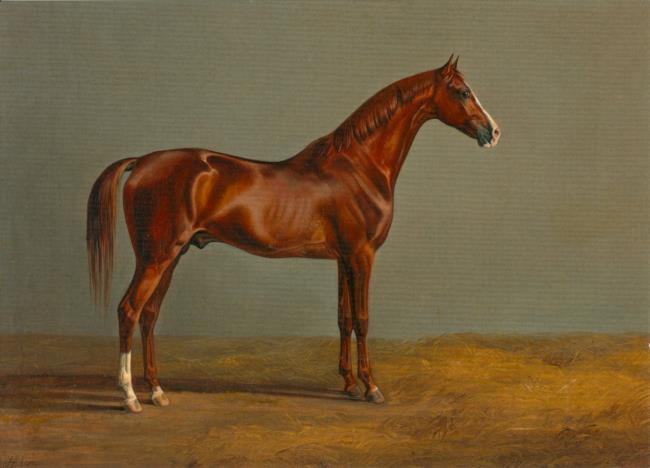
Title: De Anglo-Arabische voshengst
Artist: Albrecht Adam
Earliest date: 1828
Latest date: 1828
Genre: painting
Keywords: animal painting (genre), horse portrait, Anglo-Arabian horse, racehorse